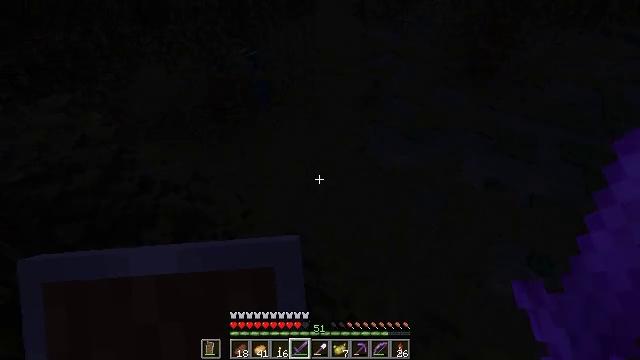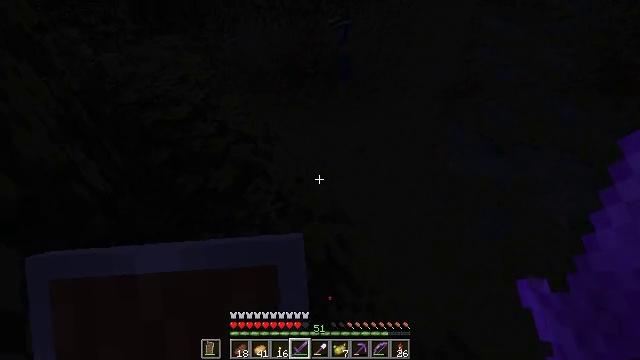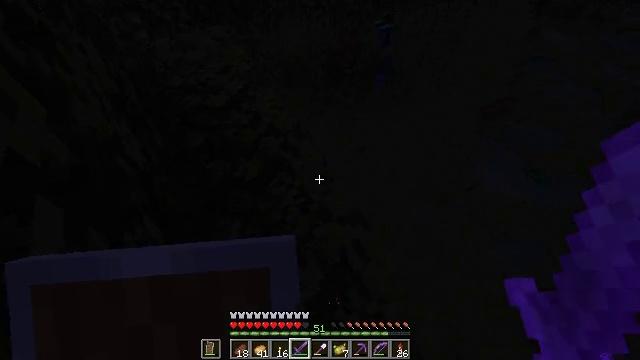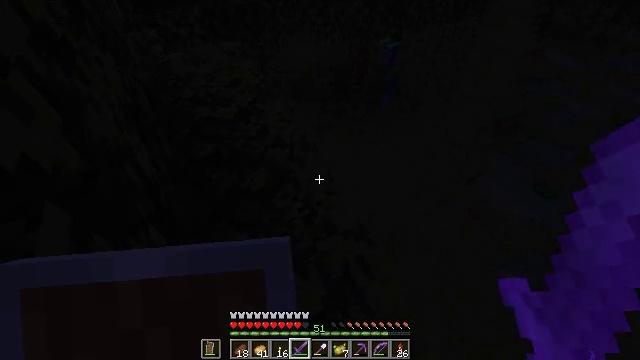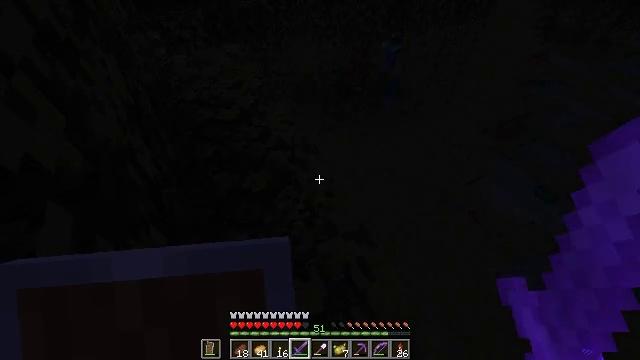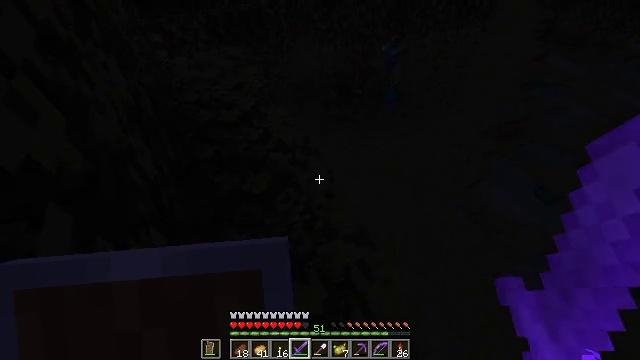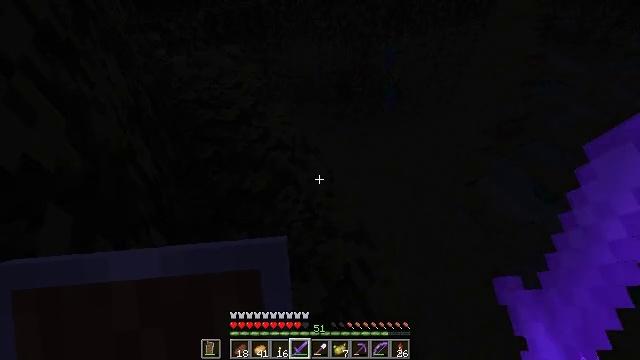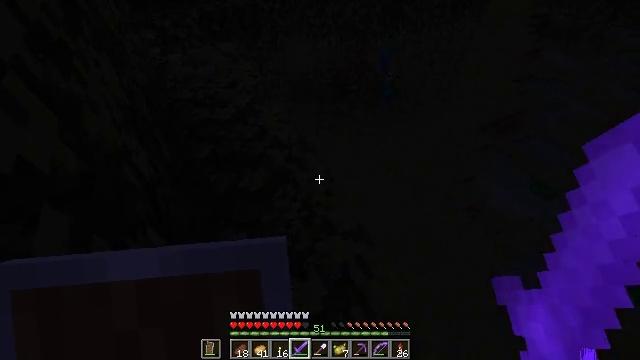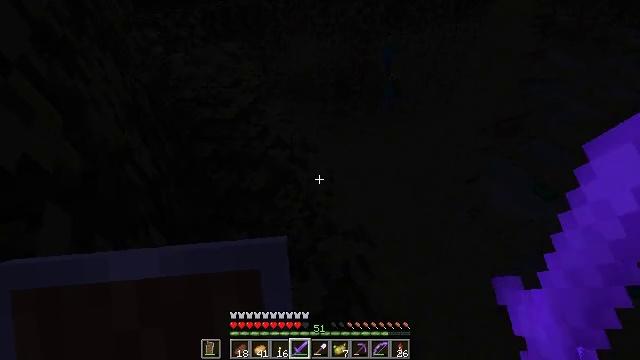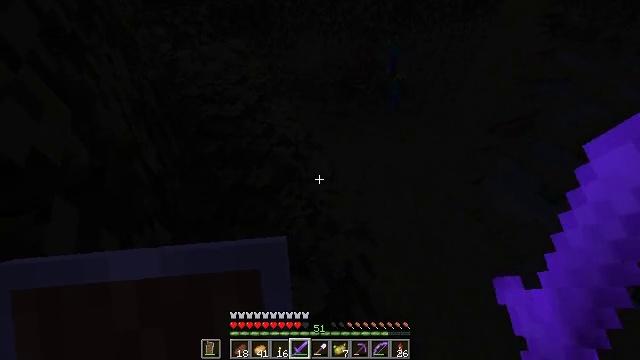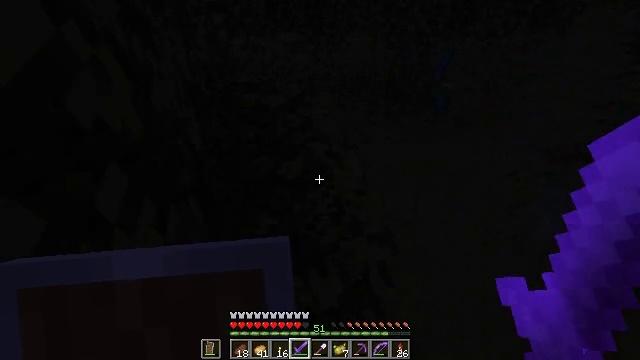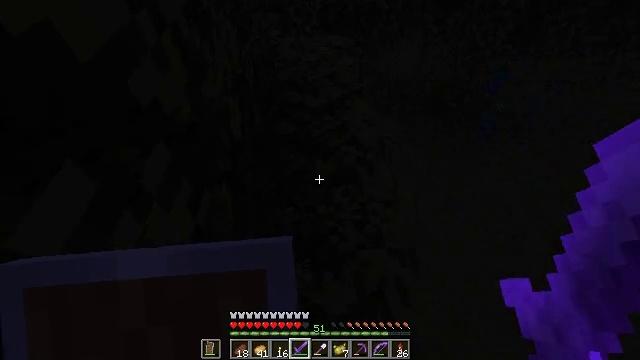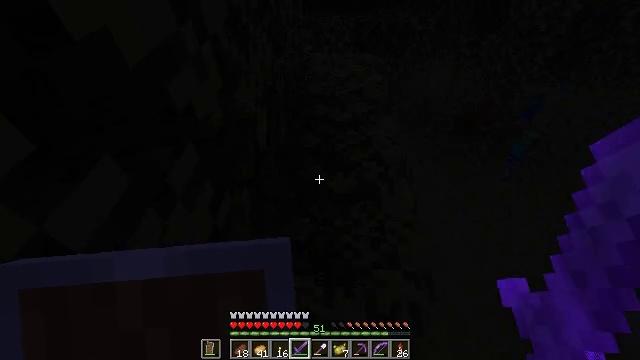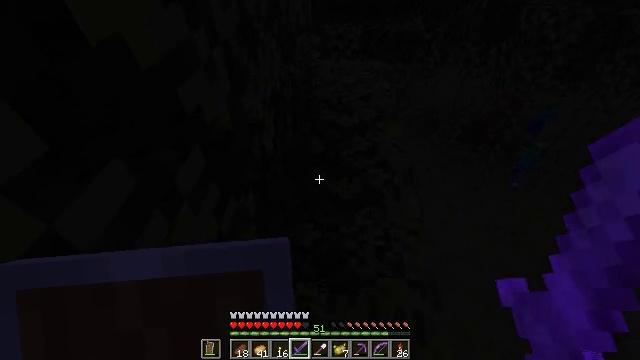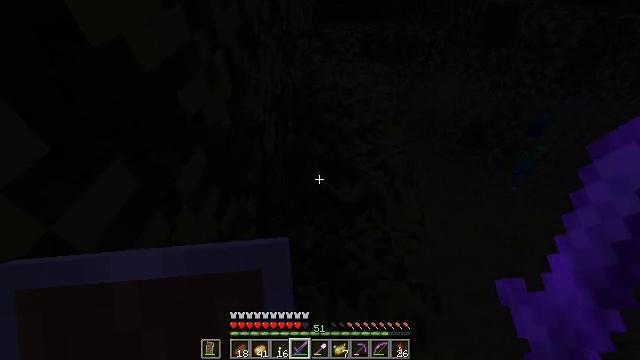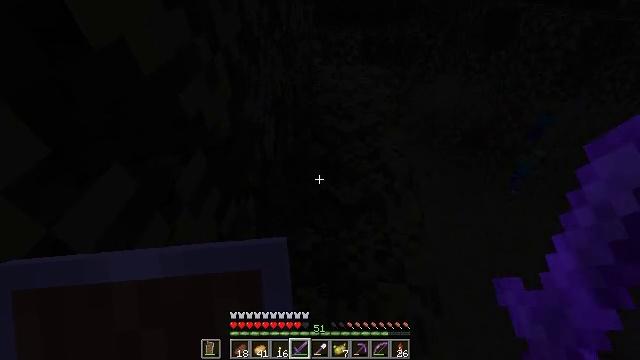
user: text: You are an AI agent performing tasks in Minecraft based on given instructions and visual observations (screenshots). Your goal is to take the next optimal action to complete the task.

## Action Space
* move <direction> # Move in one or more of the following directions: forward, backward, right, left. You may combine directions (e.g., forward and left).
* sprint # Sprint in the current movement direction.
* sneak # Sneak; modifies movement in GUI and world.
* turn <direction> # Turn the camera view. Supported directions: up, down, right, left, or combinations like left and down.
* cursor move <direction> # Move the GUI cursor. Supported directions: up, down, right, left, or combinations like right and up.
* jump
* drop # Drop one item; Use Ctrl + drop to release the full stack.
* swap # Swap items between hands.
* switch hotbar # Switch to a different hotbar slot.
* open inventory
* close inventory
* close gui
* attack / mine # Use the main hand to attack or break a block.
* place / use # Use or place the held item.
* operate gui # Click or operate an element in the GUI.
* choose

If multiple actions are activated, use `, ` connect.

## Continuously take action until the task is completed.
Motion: motion action
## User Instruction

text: Kill the slime.
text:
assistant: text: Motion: turn left and down
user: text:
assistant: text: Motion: turn left
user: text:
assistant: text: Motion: turn left and up
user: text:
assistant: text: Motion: no_op
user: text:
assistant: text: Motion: no_op
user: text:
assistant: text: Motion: no_op
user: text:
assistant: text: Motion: no_op
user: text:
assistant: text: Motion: no_op
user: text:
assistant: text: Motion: turn left
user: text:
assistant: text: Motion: turn left
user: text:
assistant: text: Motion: turn left
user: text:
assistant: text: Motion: turn left and up
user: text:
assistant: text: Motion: turn left and up
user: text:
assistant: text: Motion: no_op
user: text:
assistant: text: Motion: no_op
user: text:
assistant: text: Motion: no_op
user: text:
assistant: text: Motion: turn up
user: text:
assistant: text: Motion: turn left and up
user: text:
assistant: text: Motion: no_op
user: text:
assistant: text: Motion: no_op
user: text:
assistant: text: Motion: move forward
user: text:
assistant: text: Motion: move forward
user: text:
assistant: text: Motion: move forward
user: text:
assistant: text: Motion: move forward
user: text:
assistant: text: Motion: move forward
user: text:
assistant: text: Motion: move forward
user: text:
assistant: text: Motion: move forward
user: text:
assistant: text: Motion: move forward
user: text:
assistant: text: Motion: move forward
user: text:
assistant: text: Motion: move forward